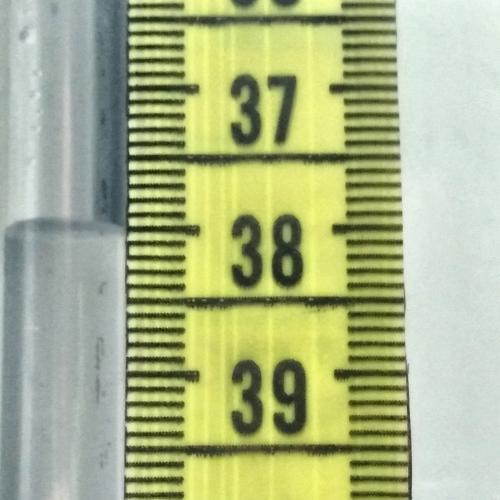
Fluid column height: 38.0 cm